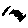
Label: zigzag